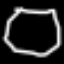
Label: octagon